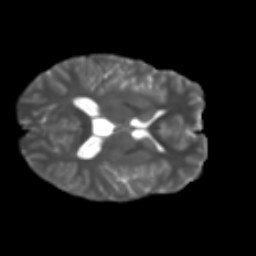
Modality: T2w
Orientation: axial
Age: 22
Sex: male
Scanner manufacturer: ge
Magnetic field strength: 3 T
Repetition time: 7.8 s
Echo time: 0.0611 s